Interaction volume radius: 10 \u00c5
Interaction volume height: 10 \u00c5
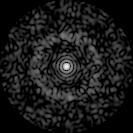
Disorder parameter: 0.8453